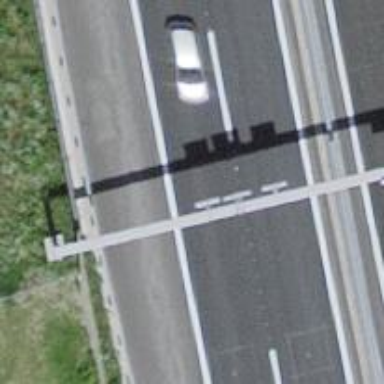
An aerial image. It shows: Gantry with signals.